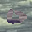
Label: 0